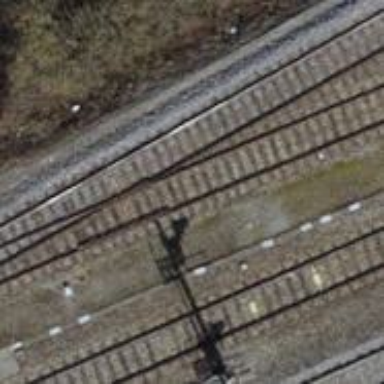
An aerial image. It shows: Single-track electrified railway siding with contact line for service.